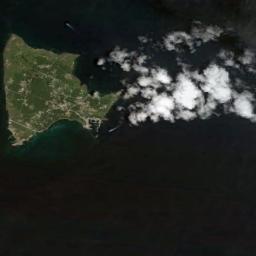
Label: island